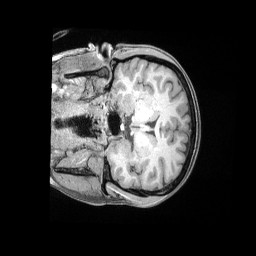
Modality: T1w
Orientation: coronal
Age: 37
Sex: female
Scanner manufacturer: siemens
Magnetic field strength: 3 T
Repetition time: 2 s
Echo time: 0.00211 s